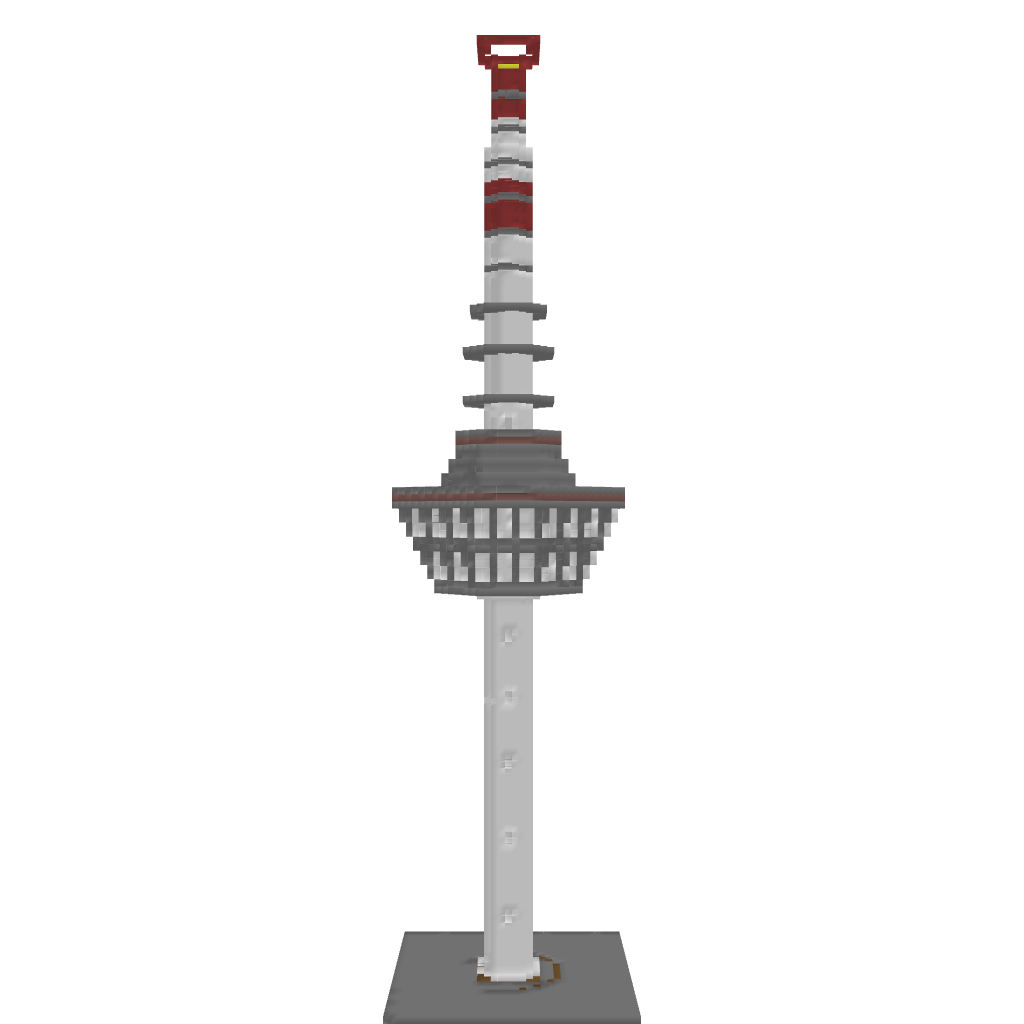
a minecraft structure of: Mannheim TV Tower high quality